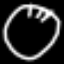
Label: clock